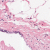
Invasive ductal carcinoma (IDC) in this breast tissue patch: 0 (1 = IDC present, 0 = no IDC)